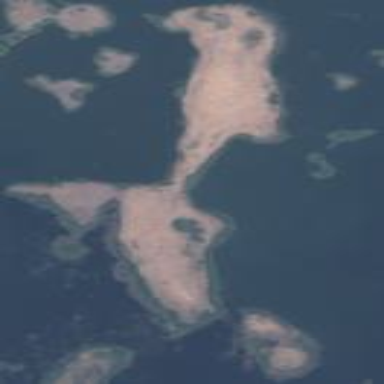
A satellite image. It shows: Island covered with sand.